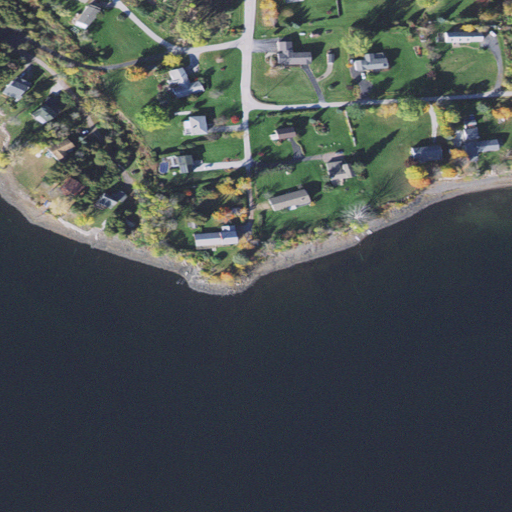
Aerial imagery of cape in Vermont named Allen Point containing open water, low intensity development, open development, pasture, medium intensity development, herbaceous wetlands, woody wetlands, mixed forest, high intensity development, and evergreen forest